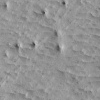
Atmospheric dust classification: not_dusty